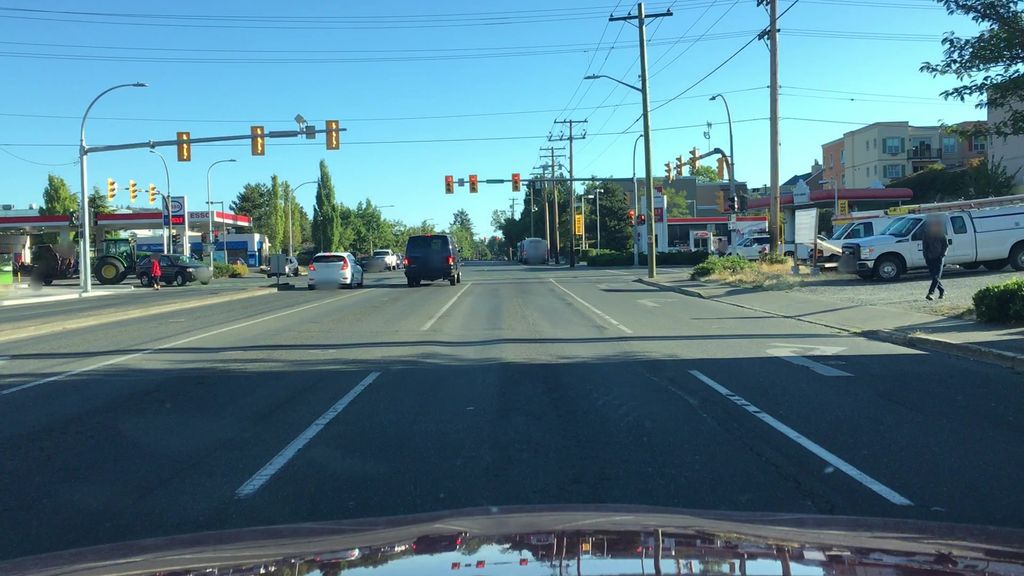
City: victoria